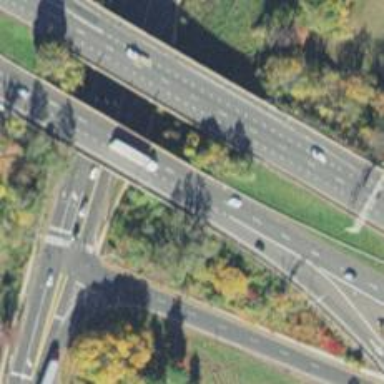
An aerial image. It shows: Motorway junction.